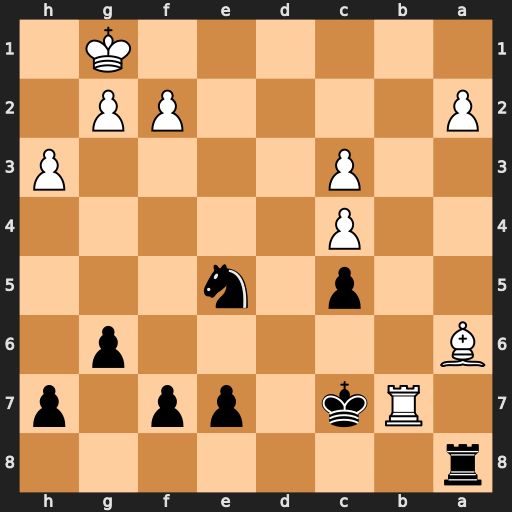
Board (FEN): r7/1Rk1pp1p/B5p1/2p1n3/2P5/2P4P/P4PP1/6K1
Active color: b
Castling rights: -
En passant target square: -
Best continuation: Kc6 Rxe7 Kd6